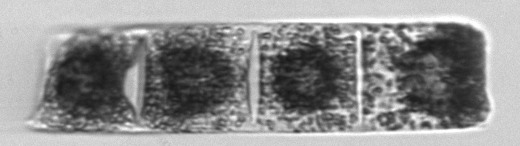
Label: Hemiaulus_membranaceus